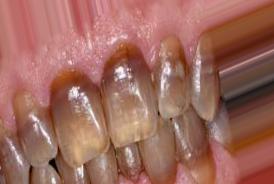
Condition: Tooth Discoloration